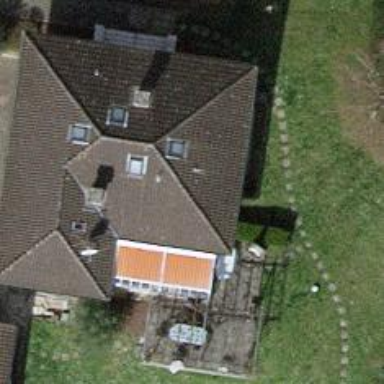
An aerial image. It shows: Simple house.